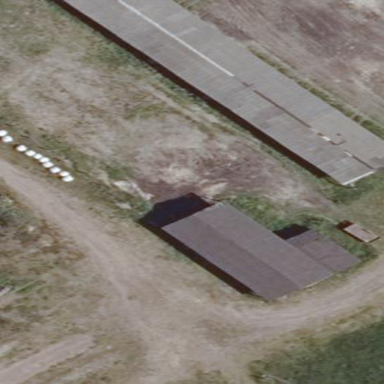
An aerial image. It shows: Gabled farm auxiliary building with grey roof. The roof is oriented along the structure.